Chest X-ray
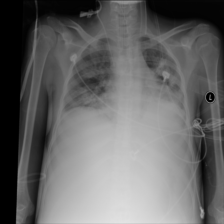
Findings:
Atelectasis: positive
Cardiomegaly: negative
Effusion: negative
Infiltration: negative
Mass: negative
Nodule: negative
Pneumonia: negative
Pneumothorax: negative
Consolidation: negative
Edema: negative
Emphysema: negative
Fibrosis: negative
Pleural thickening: negative
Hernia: negative